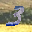
Label: 3